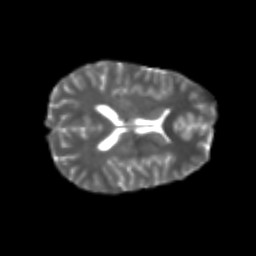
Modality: T2w
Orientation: axial
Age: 23
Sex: female
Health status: healthy
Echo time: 0.074 s